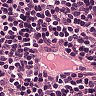
Metastatic tissue present: no